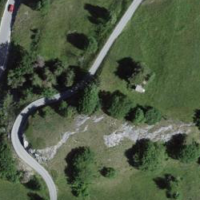
EUNIS habitat code: 23
Species observed at this site:
Lysandra bellargus
Satyrus ferula
Pontia edusa
Coenonympha pamphilus